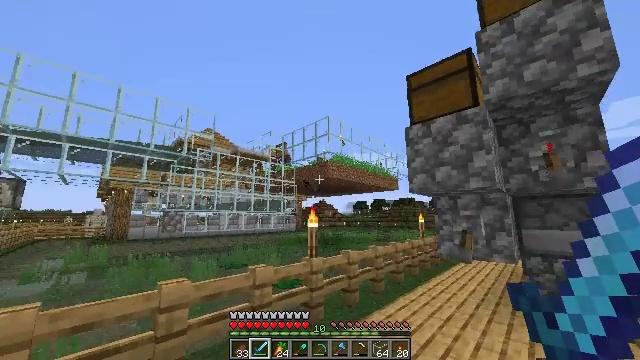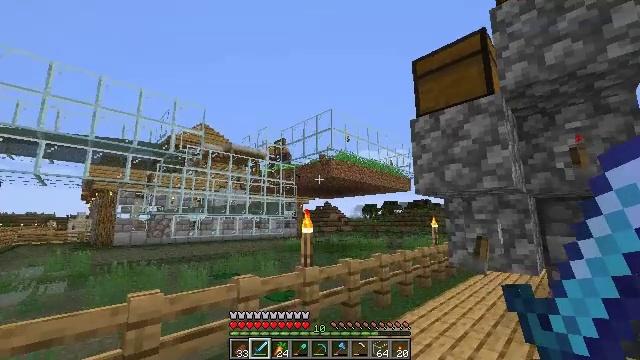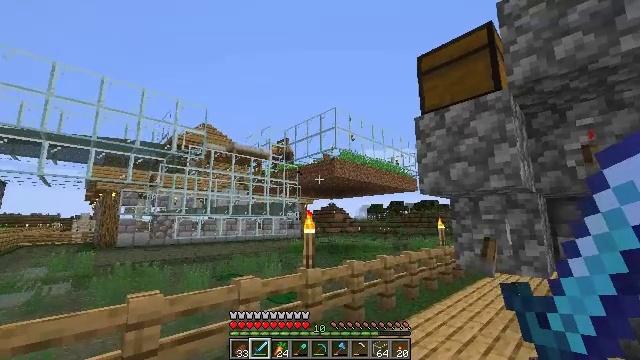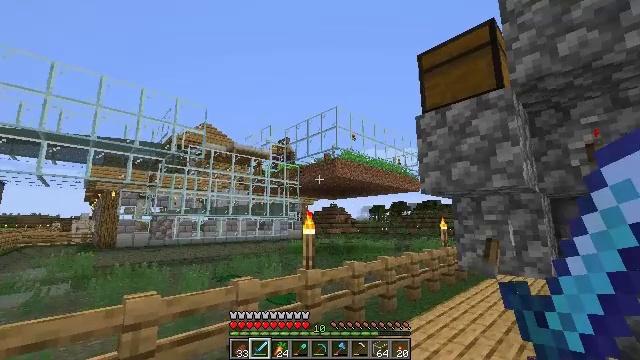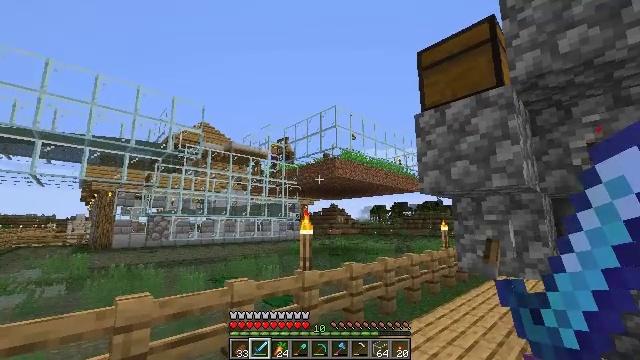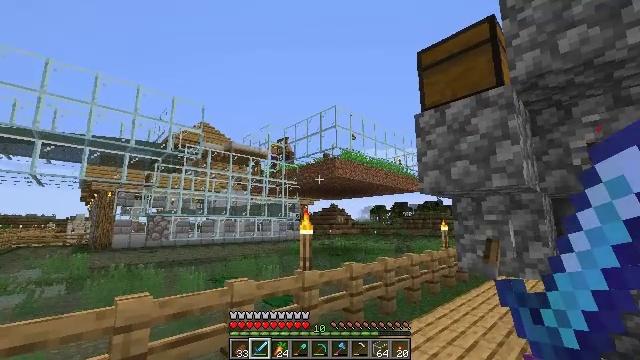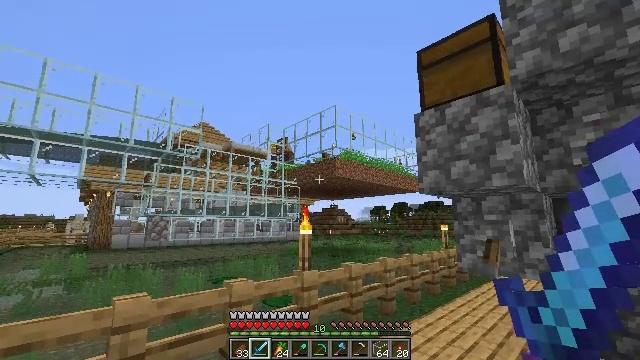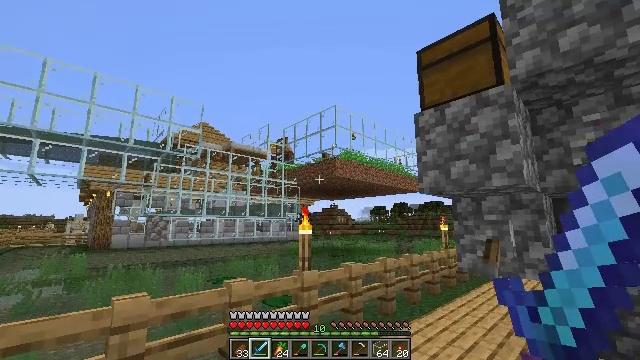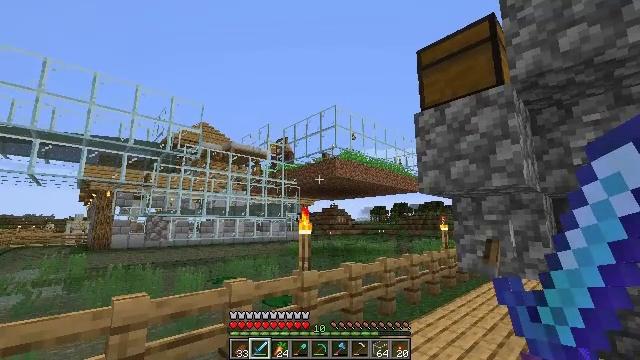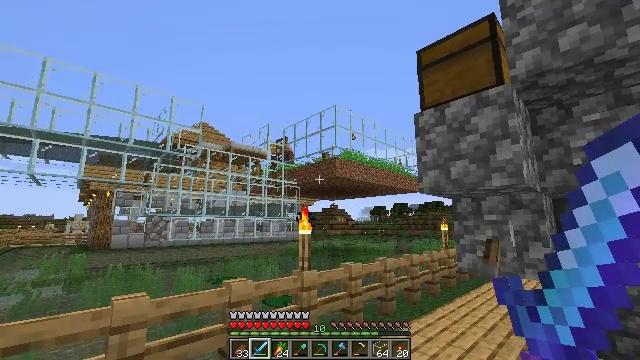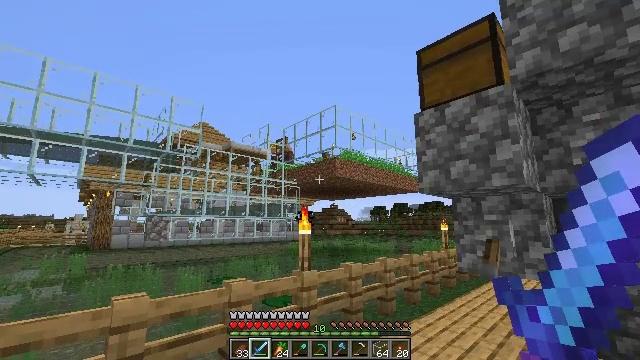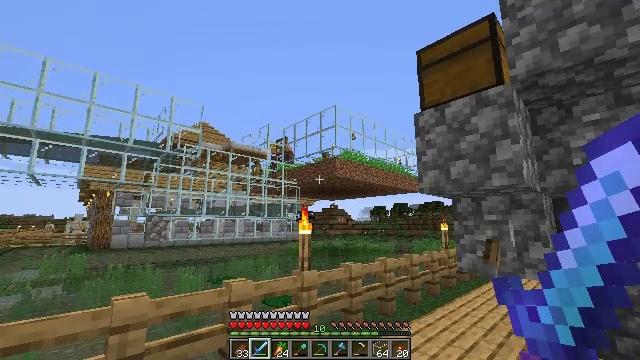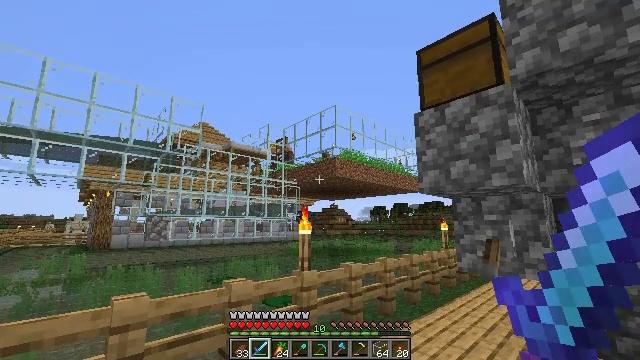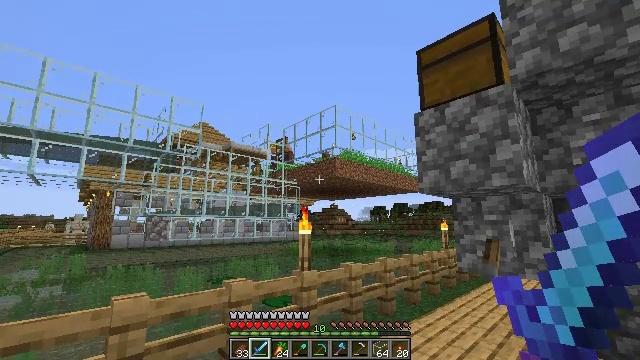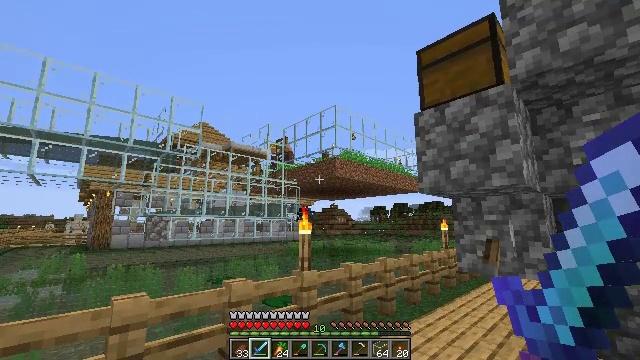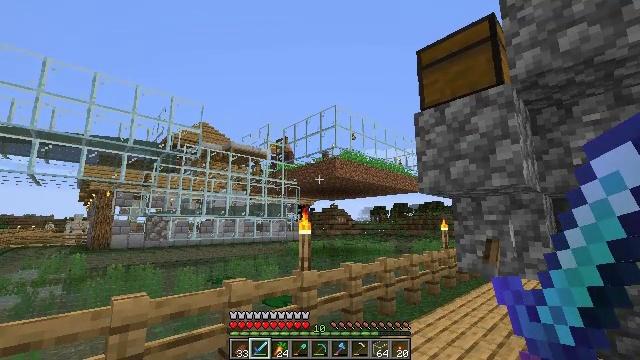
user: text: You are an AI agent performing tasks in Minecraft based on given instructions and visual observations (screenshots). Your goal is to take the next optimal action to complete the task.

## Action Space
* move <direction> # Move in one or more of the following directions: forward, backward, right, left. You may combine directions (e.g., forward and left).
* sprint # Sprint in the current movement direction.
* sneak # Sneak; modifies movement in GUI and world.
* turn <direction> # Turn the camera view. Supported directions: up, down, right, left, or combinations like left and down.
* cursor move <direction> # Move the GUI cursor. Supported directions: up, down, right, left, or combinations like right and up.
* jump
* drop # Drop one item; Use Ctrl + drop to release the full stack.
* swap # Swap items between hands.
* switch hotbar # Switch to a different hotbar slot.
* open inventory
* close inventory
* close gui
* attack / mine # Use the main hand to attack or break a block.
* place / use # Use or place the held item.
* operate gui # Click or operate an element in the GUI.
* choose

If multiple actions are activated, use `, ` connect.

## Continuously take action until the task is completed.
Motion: motion action
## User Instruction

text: craft item air
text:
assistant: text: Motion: turn left
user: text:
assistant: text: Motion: turn left
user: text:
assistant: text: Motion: no_op
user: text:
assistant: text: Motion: no_op
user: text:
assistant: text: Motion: no_op
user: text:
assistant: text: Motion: no_op
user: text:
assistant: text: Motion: no_op
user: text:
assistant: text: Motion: no_op
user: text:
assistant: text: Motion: no_op
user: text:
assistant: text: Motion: no_op
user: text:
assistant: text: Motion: no_op
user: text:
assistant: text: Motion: no_op
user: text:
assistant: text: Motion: no_op
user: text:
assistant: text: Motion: no_op
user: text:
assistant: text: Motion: no_op
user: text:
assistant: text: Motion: no_op
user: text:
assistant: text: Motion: no_op
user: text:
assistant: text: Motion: no_op
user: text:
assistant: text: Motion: no_op
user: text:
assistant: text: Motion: no_op
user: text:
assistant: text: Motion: no_op
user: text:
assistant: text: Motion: no_op
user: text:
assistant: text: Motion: no_op
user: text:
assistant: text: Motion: no_op
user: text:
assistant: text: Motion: no_op
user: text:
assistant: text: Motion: no_op
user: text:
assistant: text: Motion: no_op
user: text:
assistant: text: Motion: no_op
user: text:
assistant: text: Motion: no_op
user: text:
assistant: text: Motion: no_op